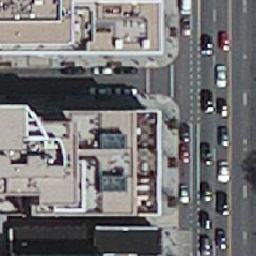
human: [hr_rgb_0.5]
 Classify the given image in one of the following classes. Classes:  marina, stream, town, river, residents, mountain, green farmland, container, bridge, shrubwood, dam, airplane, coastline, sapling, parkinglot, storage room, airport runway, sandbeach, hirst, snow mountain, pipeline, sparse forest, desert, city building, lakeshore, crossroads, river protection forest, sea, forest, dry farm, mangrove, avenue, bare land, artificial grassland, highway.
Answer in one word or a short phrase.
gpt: city building